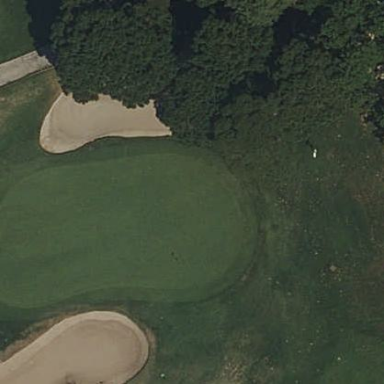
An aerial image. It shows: Golf green.